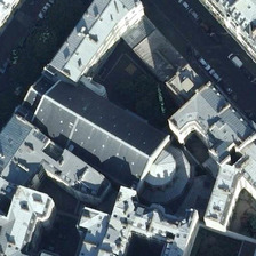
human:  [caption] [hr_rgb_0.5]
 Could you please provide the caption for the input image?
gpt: At the corner of the road is the roof roof church with other buildings.

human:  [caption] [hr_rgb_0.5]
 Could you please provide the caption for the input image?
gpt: Mansard and balck church are surrounded by several white buildings.

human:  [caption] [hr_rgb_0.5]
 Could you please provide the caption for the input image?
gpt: this church with black roof is surrounded by houses .

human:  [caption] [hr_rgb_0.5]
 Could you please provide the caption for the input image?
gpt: At the corner of the road there is a church with sloping roofs and other buildings.

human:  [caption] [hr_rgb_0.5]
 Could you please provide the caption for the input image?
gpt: The Church of balque, with its portico, is surrounded by white buildings.